Field crop: maize
Growth stage: 2
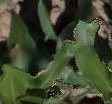
Species: maize